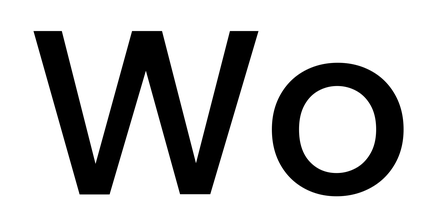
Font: Poppins-Medium